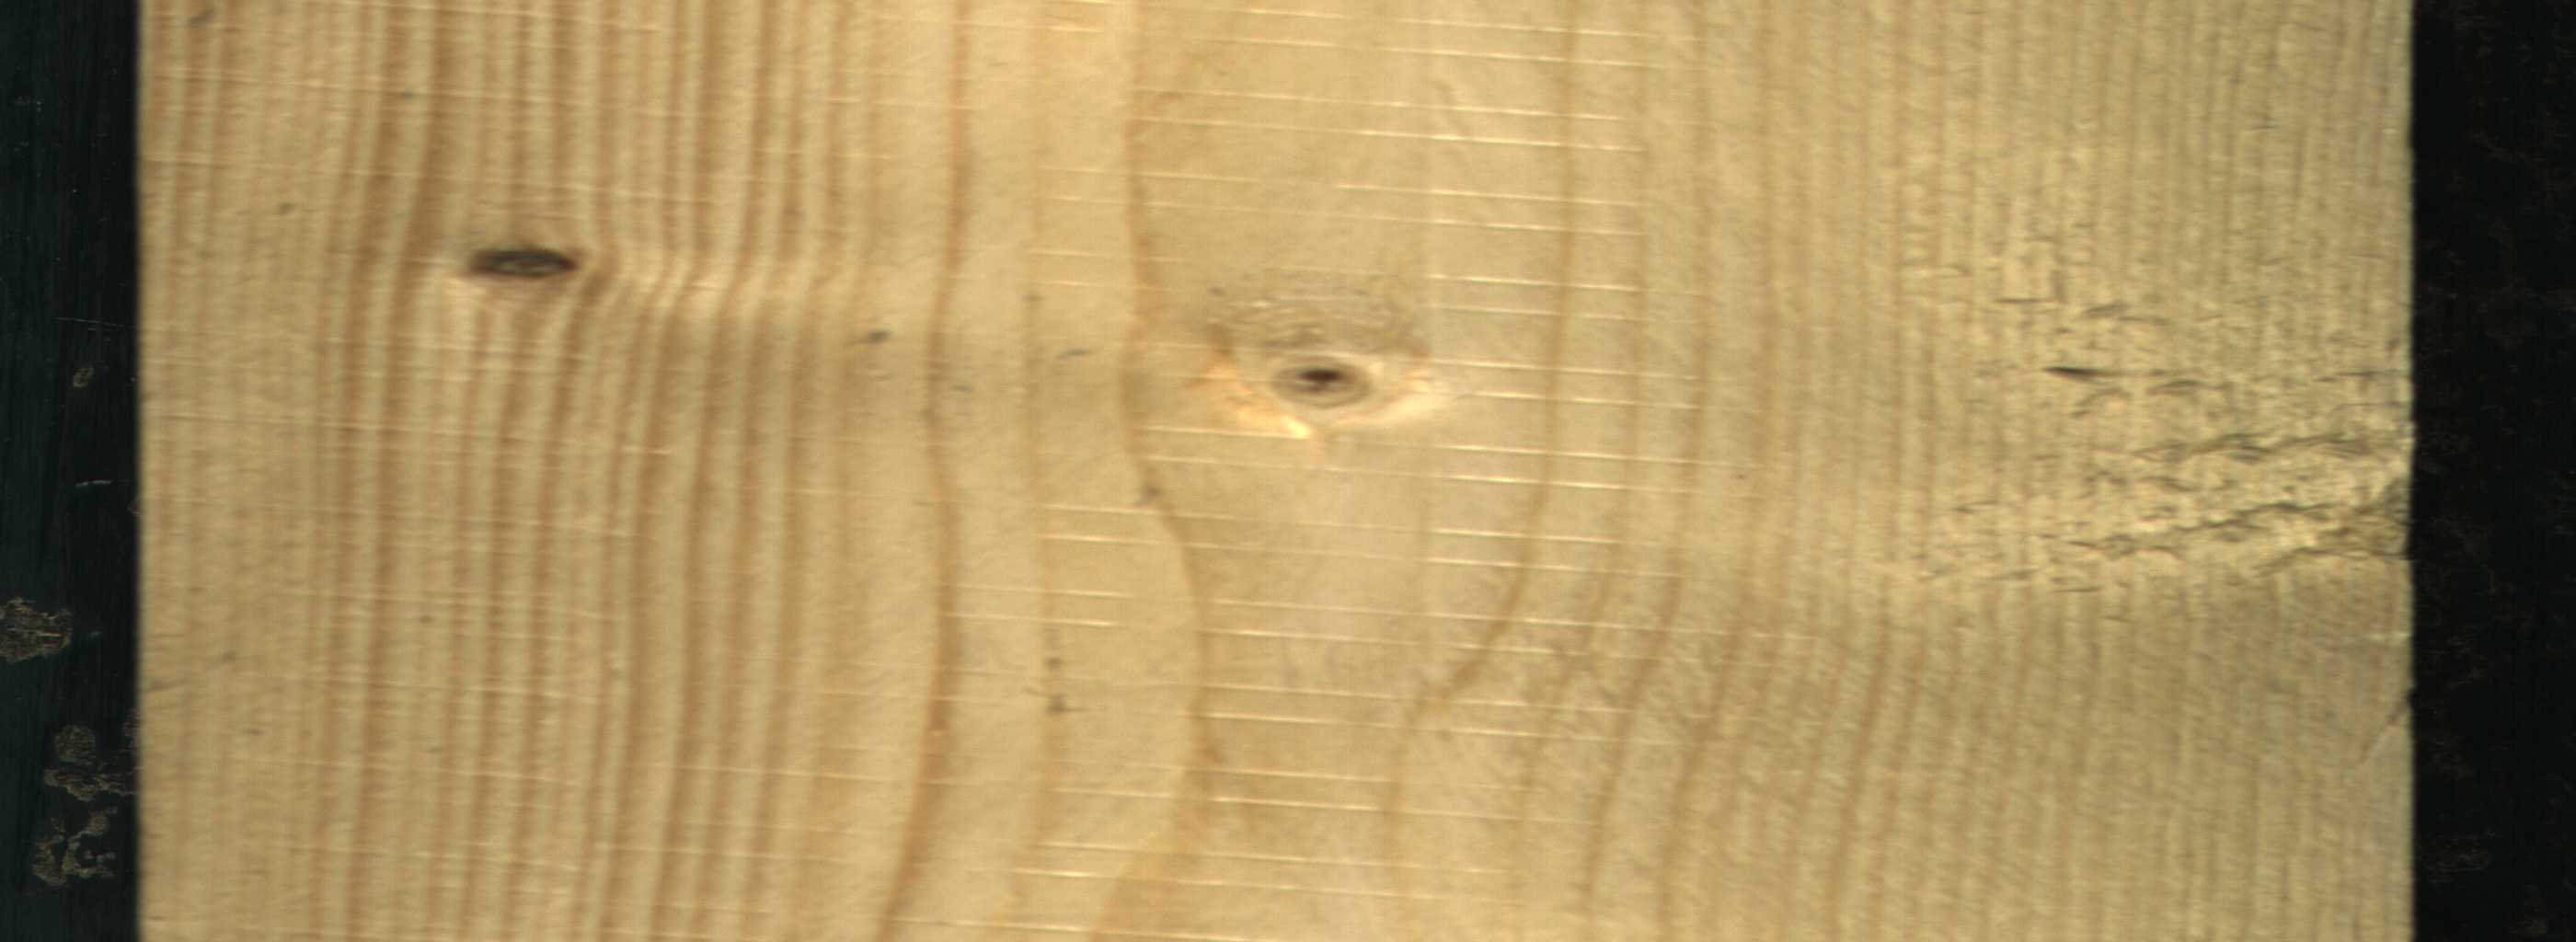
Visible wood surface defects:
Live_Knot
Live_Knot